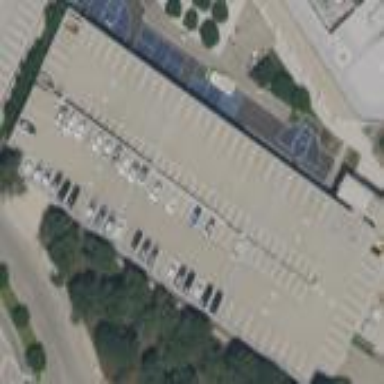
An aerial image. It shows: Commercial building with parking lot nearby.